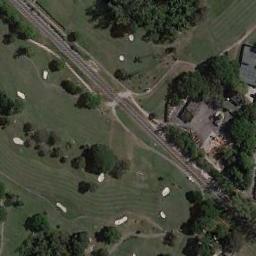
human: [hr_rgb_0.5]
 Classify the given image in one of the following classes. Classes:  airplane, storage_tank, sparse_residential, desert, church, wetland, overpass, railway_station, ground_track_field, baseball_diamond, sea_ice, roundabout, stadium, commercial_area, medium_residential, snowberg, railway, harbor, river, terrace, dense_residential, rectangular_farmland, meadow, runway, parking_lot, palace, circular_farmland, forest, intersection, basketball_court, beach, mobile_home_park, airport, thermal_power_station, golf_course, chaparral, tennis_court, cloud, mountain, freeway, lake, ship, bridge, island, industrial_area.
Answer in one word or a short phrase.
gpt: golf_course